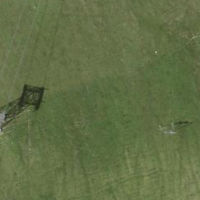
EUNIS habitat code: 26
Species observed at this site:
Pyrrhocorax graculus